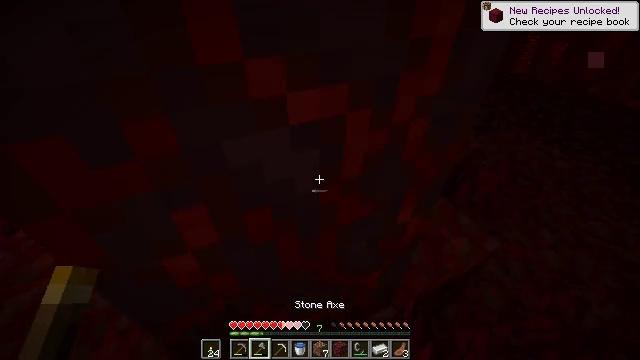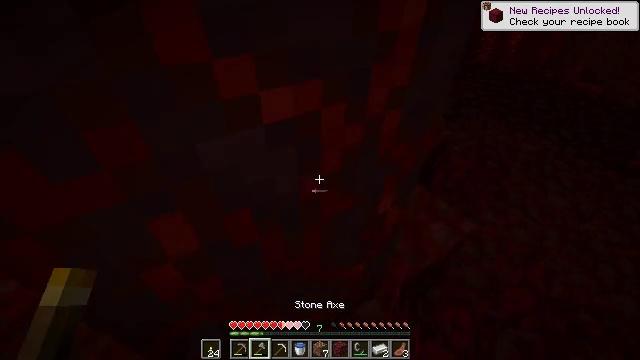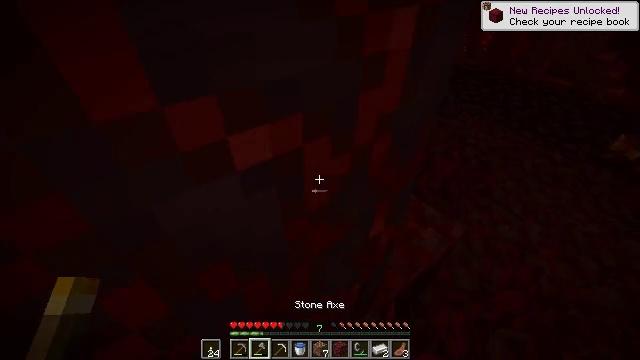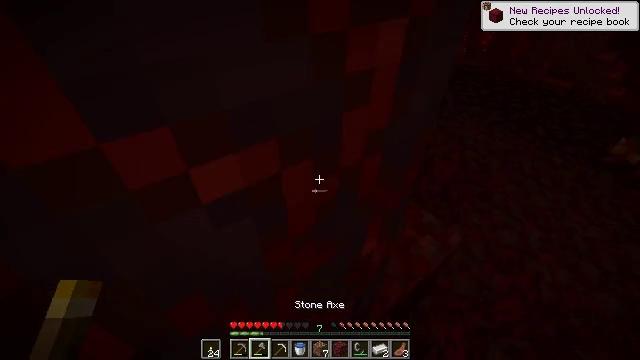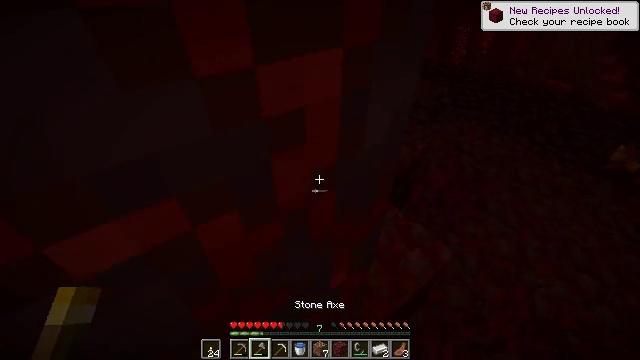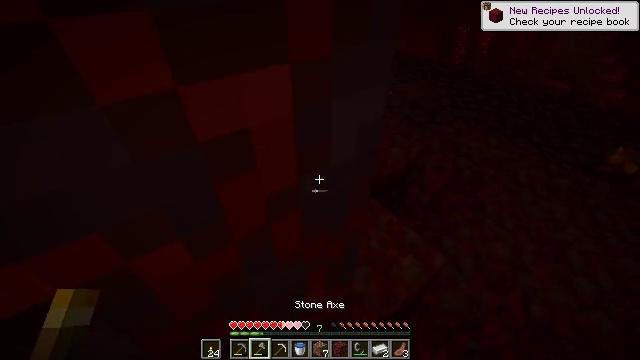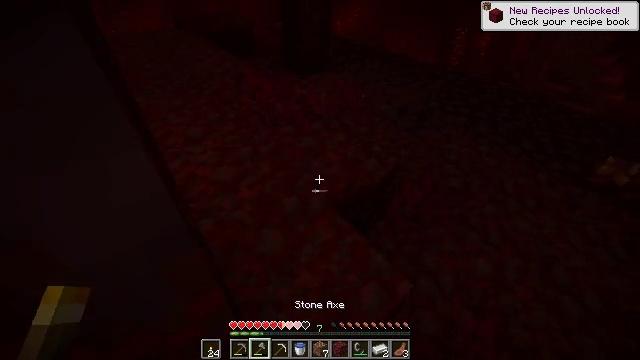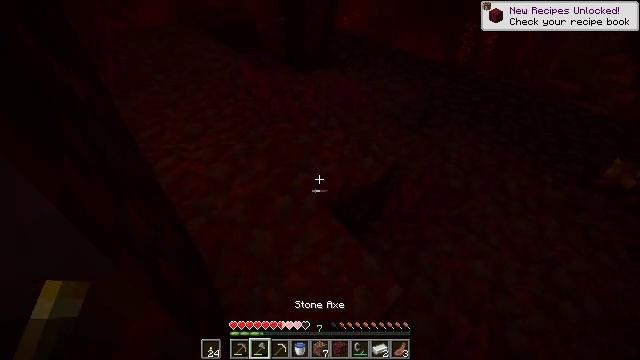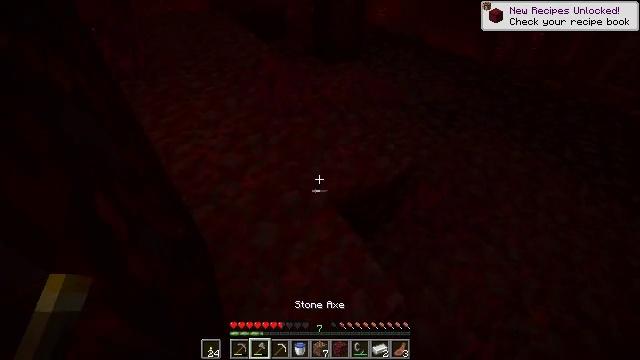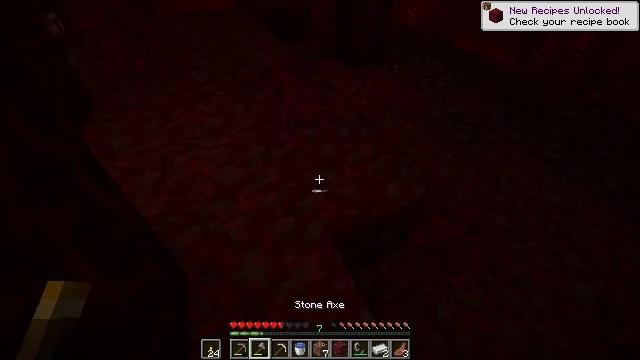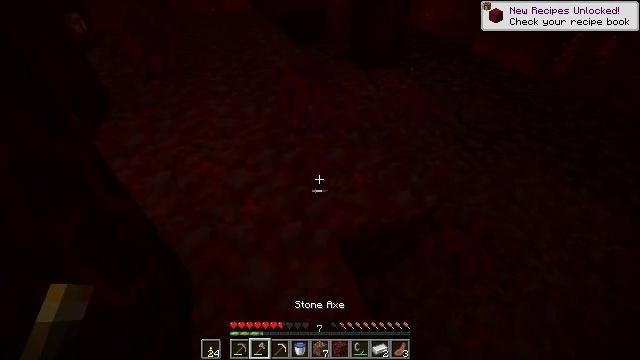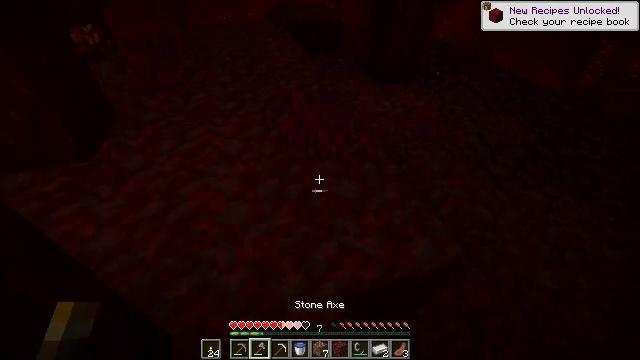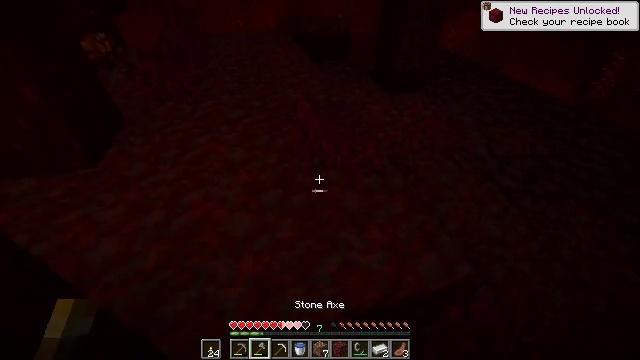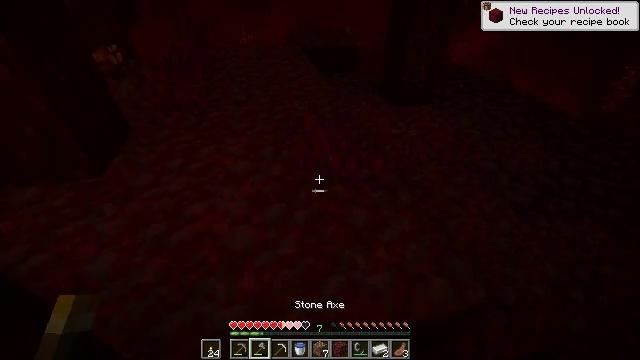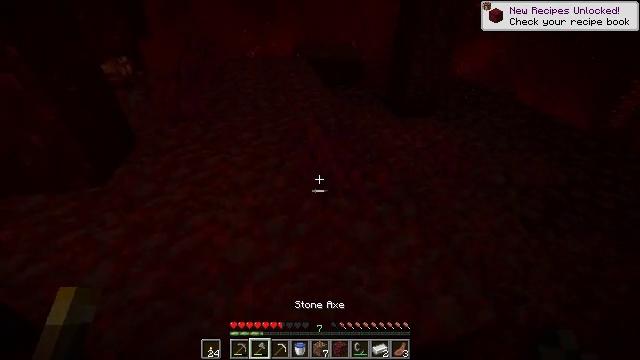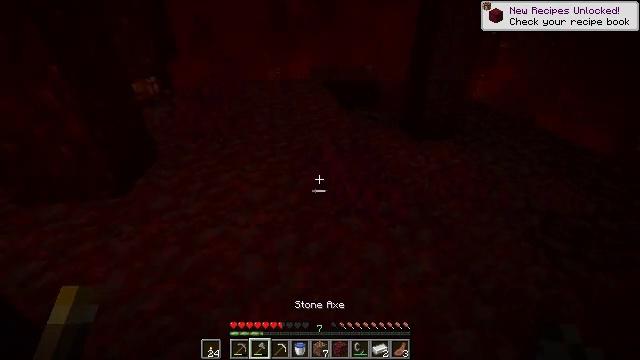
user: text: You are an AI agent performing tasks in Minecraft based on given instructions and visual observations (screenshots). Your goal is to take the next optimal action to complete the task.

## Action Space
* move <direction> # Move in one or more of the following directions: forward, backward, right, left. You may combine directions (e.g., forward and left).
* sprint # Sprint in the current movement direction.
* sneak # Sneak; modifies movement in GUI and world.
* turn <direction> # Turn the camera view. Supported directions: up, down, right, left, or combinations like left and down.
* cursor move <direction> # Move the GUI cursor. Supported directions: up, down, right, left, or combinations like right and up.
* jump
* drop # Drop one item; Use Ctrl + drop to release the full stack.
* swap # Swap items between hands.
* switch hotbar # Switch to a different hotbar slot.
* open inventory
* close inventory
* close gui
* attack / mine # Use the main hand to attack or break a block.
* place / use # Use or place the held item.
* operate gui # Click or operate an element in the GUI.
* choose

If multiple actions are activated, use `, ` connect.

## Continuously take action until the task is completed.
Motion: motion action
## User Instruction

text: Break the nether wart block with a tool.
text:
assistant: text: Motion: turn right
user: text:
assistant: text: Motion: move forward, turn right
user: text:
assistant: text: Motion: move forward
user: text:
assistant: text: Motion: move forward and move right
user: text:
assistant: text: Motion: move forward and move right
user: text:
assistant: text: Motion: move forward and move right
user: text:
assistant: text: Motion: move forward and move right, turn left
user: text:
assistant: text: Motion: move forward, turn left and down
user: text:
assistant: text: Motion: move forward, turn left
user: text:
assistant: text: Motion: move forward, turn left
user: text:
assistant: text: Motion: move forward, turn left and up
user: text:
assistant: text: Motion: turn left and up
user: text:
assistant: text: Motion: turn left and up
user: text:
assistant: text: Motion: turn left and up
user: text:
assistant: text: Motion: turn left and up
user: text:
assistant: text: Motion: turn left and up
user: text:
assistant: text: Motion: turn left and up
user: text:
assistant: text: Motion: turn left and up
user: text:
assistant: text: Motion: turn left and up
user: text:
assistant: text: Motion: move forward, turn left and up
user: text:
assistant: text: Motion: move forward, turn left and up
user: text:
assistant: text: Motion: move forward, turn left
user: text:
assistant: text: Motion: move forward
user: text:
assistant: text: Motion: move forward, turn left
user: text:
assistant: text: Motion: turn left
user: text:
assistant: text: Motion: turn left
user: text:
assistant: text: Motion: no_op
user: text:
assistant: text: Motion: no_op
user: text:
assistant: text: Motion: no_op
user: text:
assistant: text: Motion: attack / mine